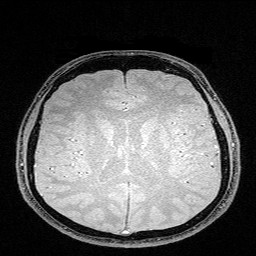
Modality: FLASH
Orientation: coronal
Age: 25
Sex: male